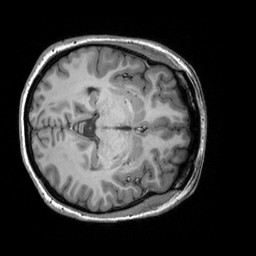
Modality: T1w
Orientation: axial
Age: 19
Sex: female
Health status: healthy
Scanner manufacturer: siemens
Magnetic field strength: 3 T
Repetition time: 2.3 s
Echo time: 0.00303 s